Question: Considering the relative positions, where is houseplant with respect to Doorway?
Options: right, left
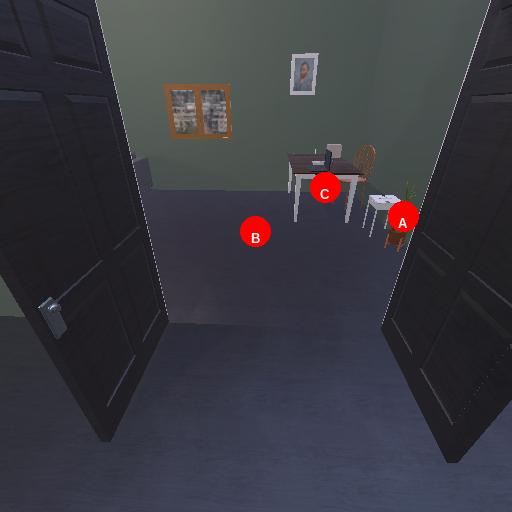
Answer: right